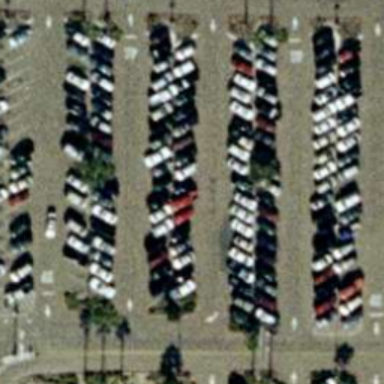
Lots of cars parked neatly in the parking lot .